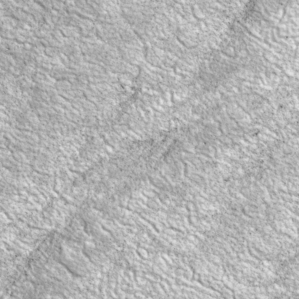
Label: non_frost